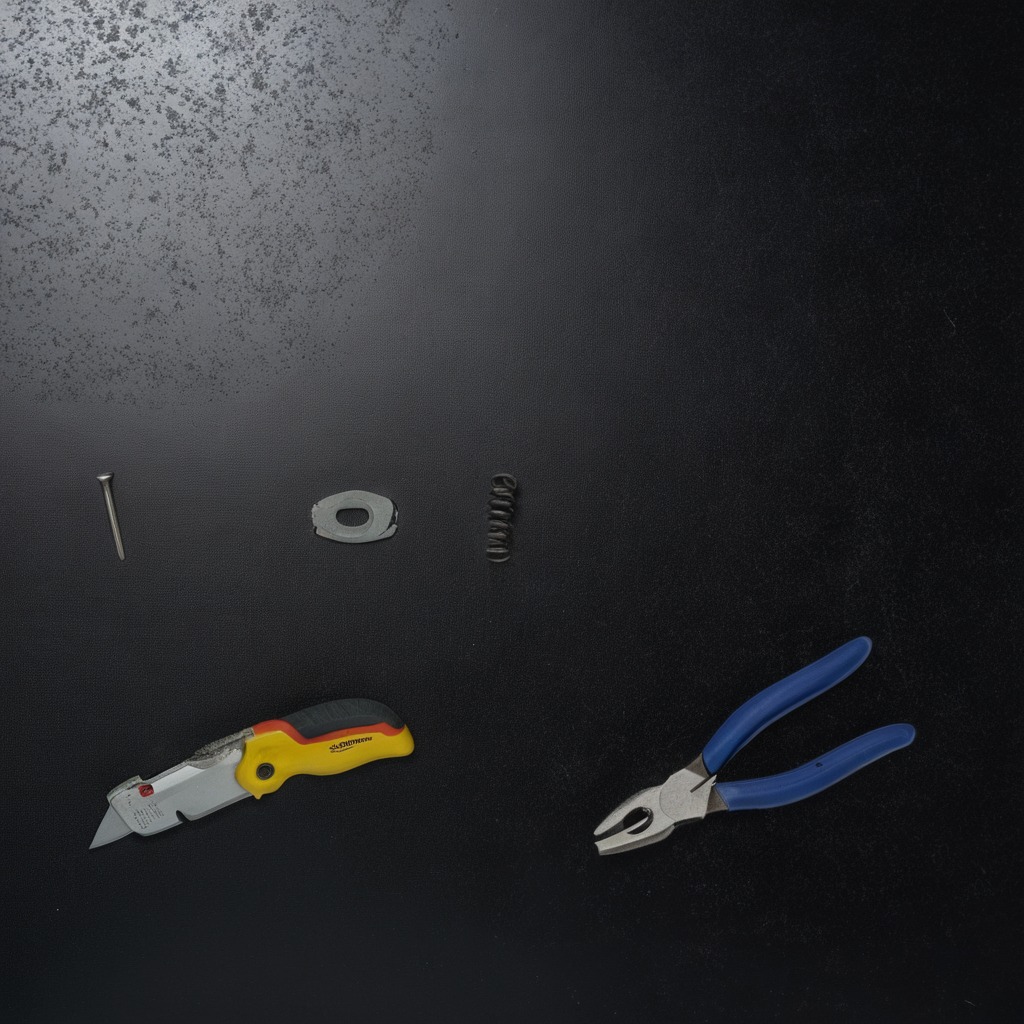
A utility knife, a flat metal washer, an iron nail, pliers, and a coiled metal spring are lying on the clean granite tabletop.